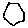
Label: hexagon